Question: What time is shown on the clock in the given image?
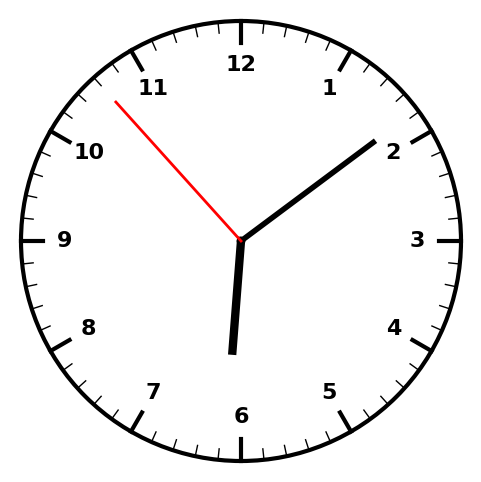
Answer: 06:08:53